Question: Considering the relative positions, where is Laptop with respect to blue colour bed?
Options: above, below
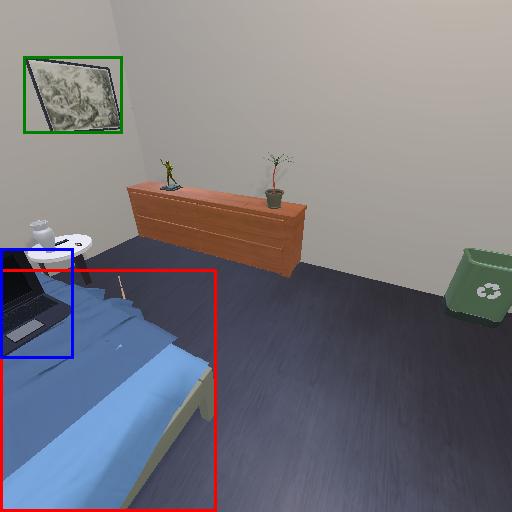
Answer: above